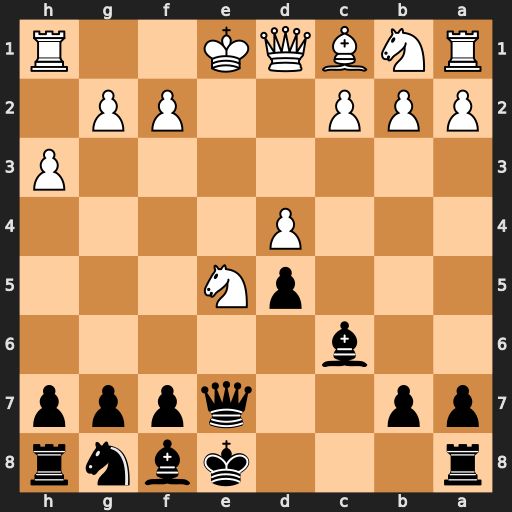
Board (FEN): r3kbnr/pp2qppp/2b5/3pN3/3P4/7P/PPP2PP1/RNBQK2R
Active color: b
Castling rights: KQkq
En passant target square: -
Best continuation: f6 O-O fxe5